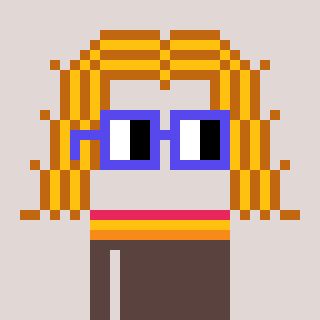
a pixel art character with square blue glasses, a hair-shaped head and a darkbrown-colored body on a warm background